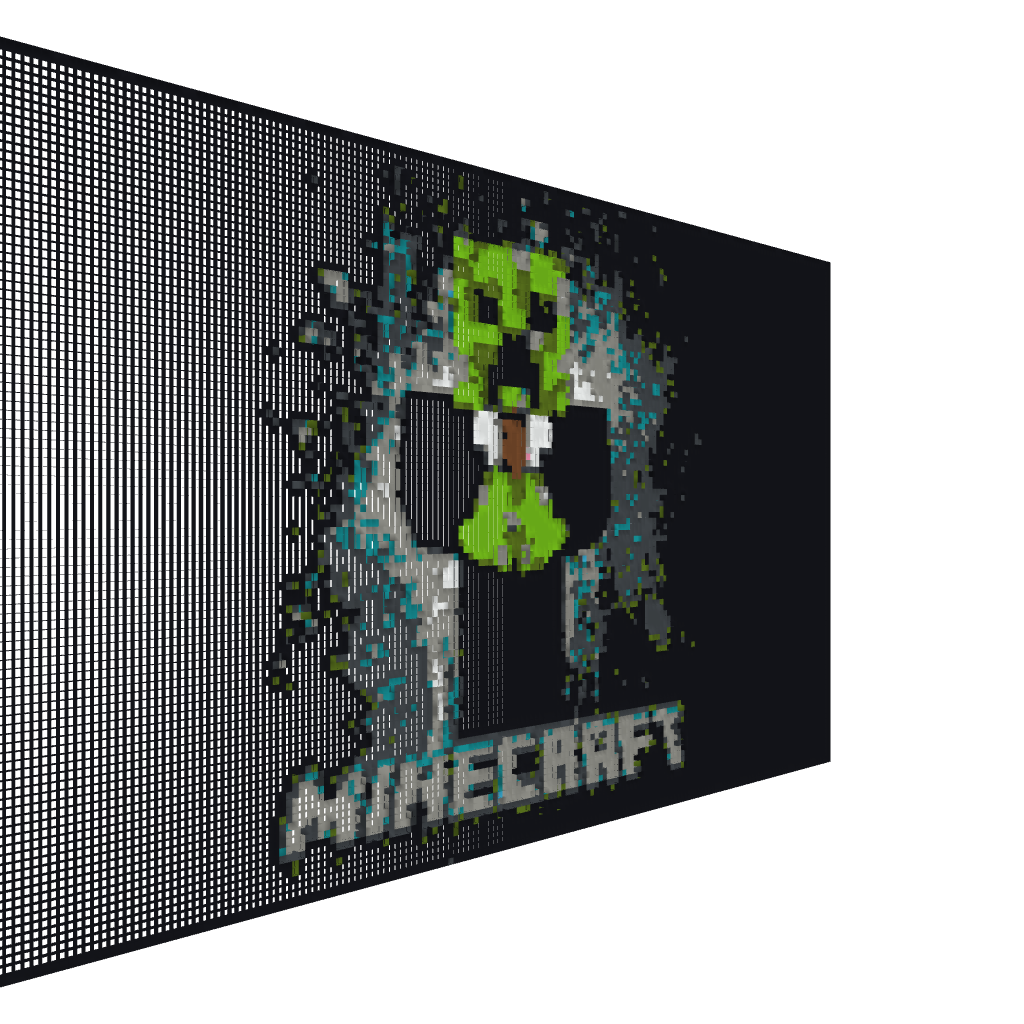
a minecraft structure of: Minecraft Creeper Man